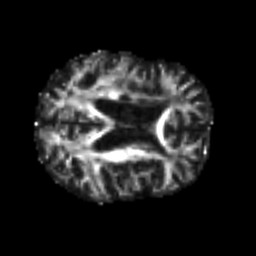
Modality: FA
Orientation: axial
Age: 77
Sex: male
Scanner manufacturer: siemens
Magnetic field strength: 3 T
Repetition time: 4.999 s
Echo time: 0.07946 s